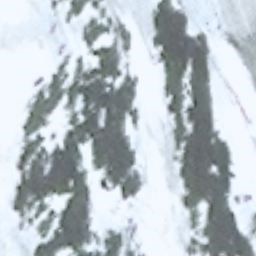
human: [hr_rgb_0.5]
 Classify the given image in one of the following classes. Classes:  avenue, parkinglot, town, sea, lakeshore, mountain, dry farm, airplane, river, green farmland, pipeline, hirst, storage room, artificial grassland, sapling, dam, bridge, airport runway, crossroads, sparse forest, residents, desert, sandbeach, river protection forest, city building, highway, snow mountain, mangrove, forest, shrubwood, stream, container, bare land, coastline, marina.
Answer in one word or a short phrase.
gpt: snow mountain